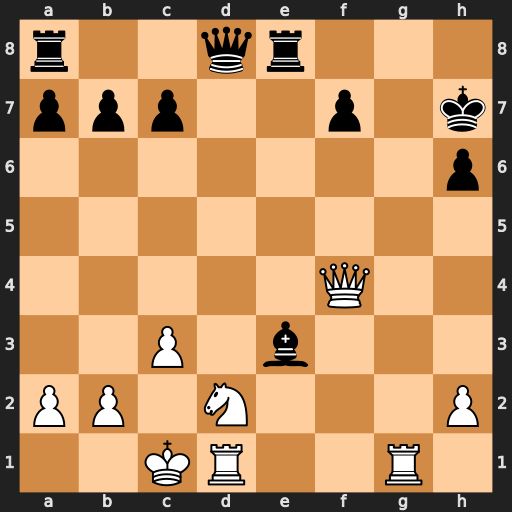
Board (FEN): r2qr3/ppp2p1k/7p/8/5Q2/2P1b3/PP1N3P/2KR2R1
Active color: w
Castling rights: -
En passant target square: -
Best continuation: Qxf7+ Kh8 Qg7#